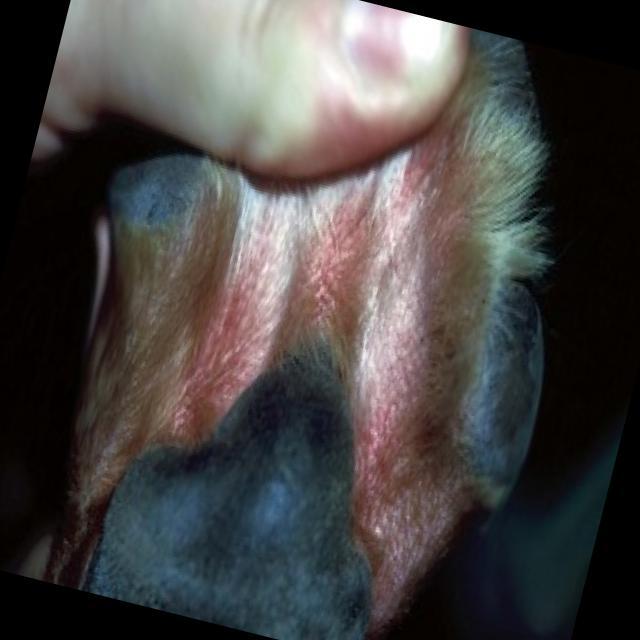
Canine hypersensitivity reaction — allergic skin response with urticaria, erythema, pruritus, and angioedema. May be food, environmental, or flea allergy related.